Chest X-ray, PA view. Patient: 27 years old, sex M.
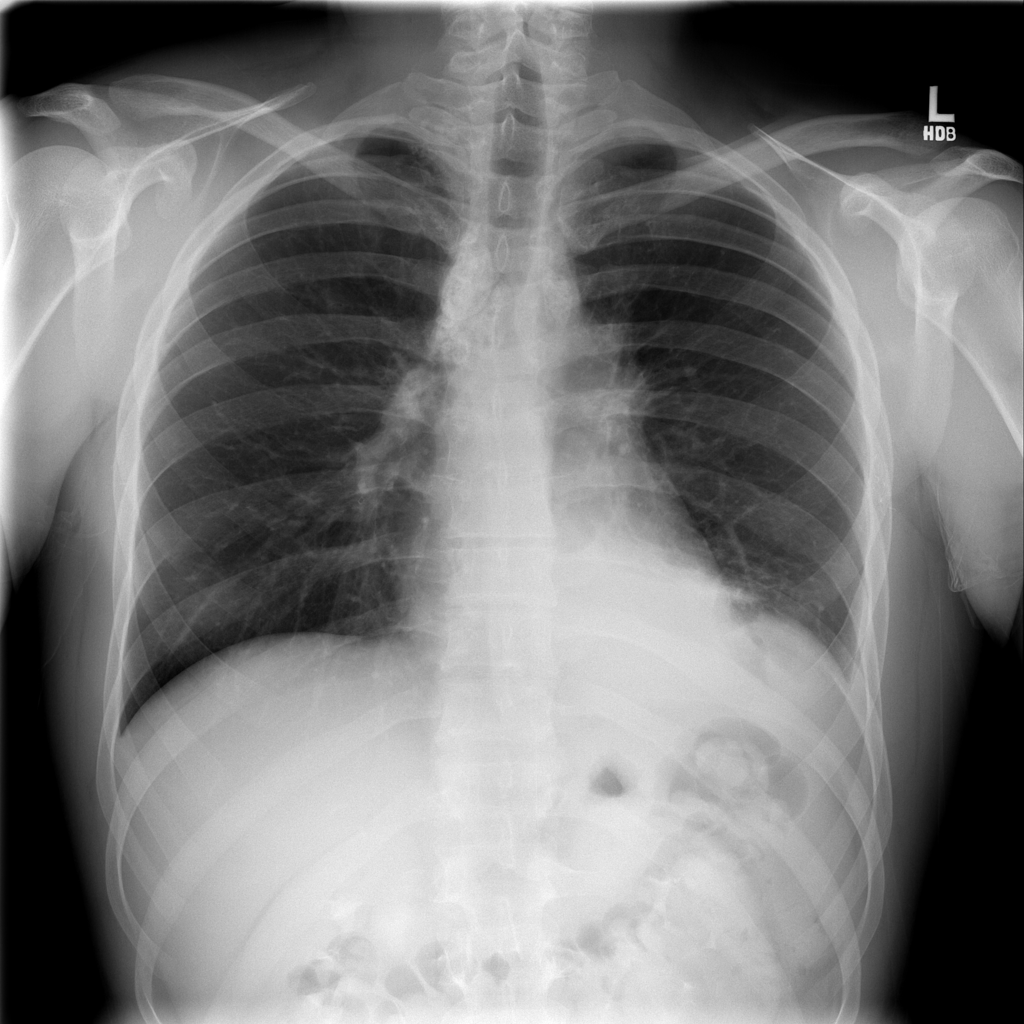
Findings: Atelectasis, Consolidation